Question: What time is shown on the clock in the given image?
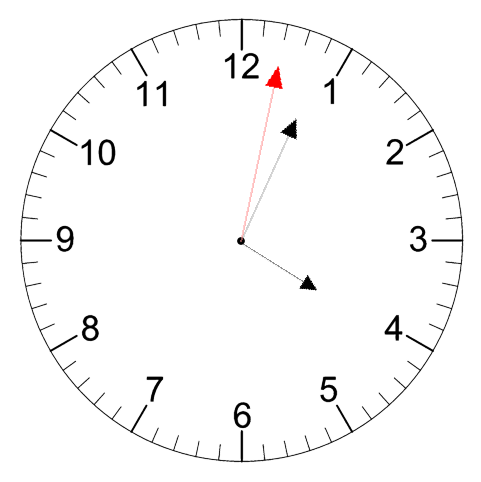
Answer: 04:04:02